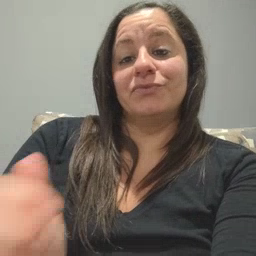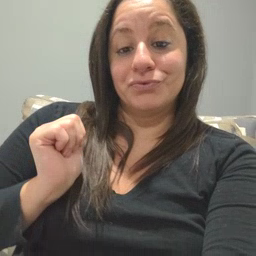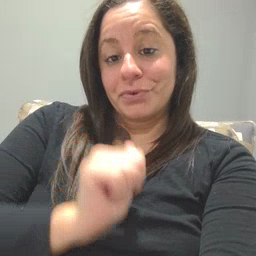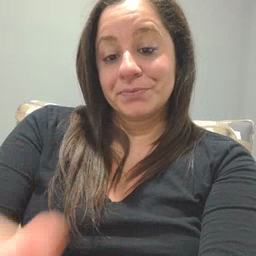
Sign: jacket